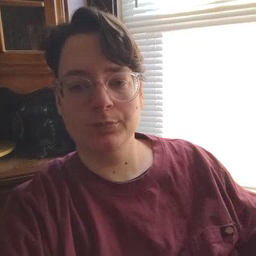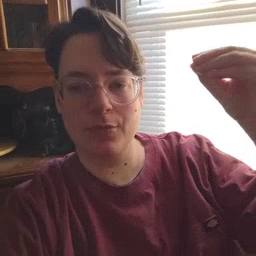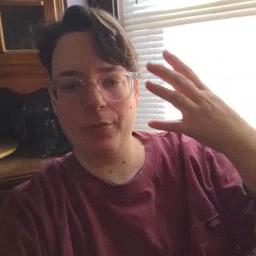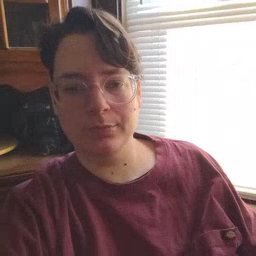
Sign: sun